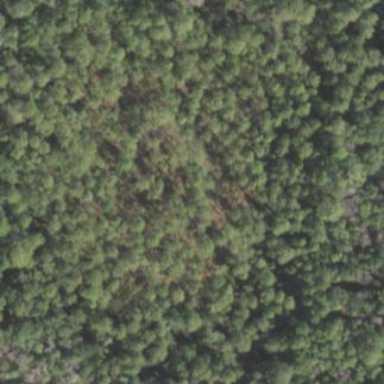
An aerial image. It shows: Woodland with needle-leaved trees.